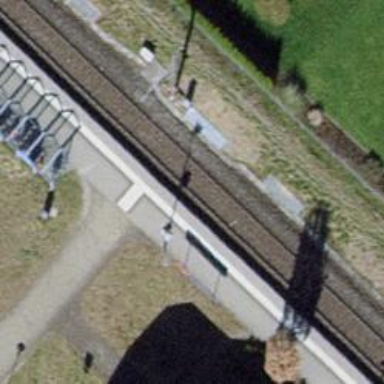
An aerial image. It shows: Platform for public transport and railway services.